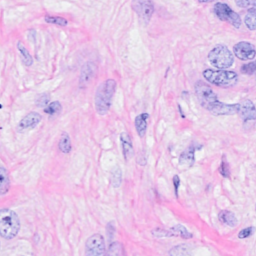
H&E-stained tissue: Breast